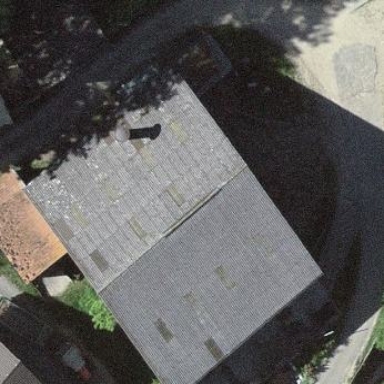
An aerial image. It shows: Rural barn.